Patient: sex M, age 36
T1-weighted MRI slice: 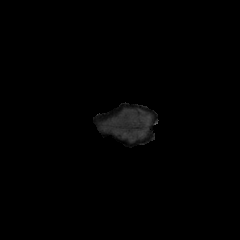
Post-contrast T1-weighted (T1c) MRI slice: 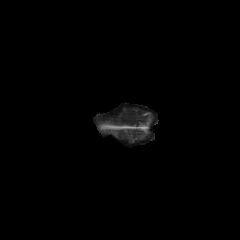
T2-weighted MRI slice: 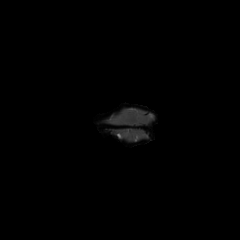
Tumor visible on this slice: no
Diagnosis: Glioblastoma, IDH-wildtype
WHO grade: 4